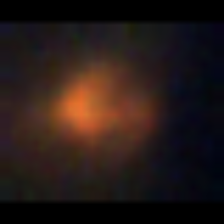
Taxon: NanoPlankton
Group: Other